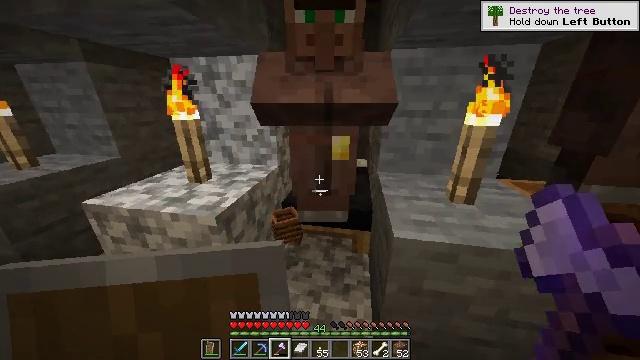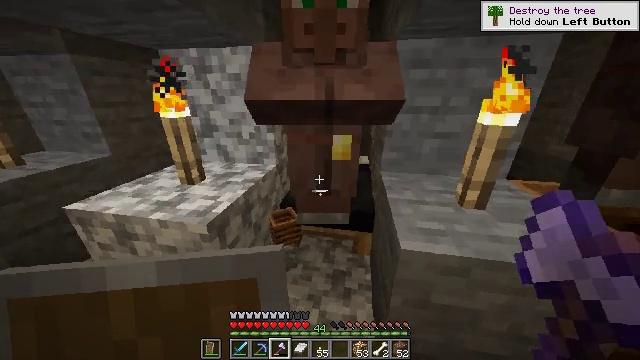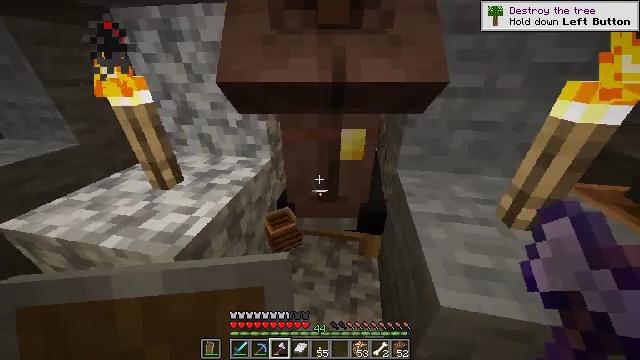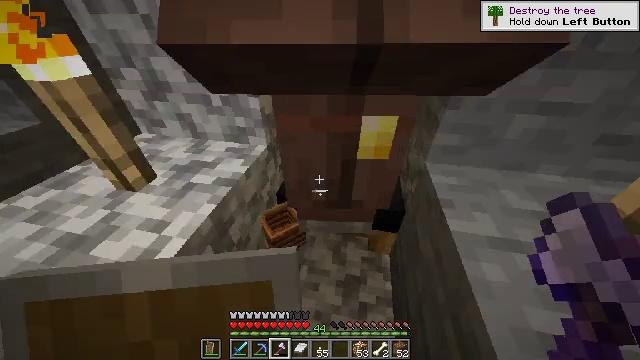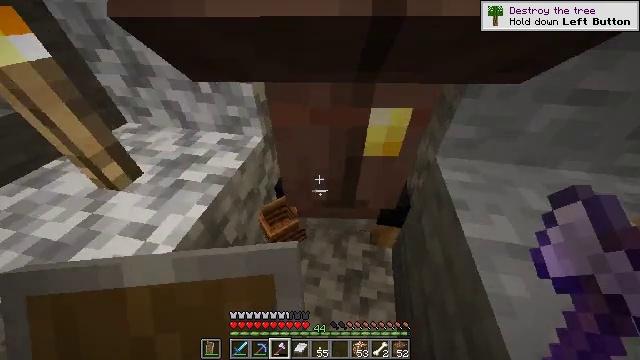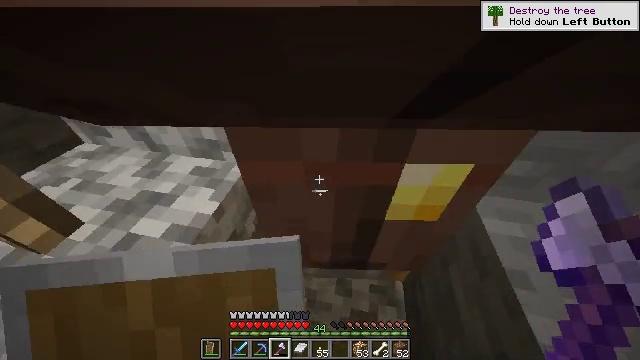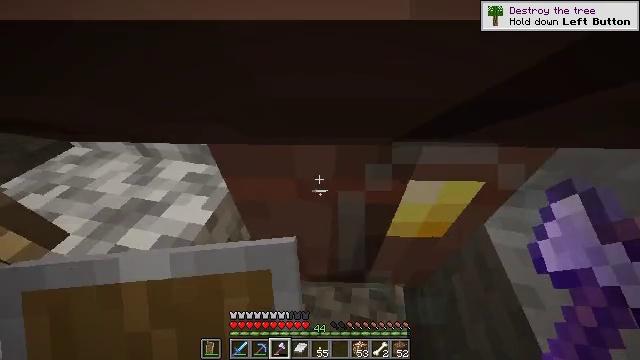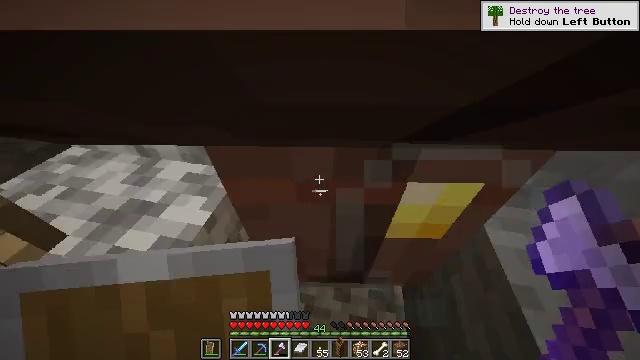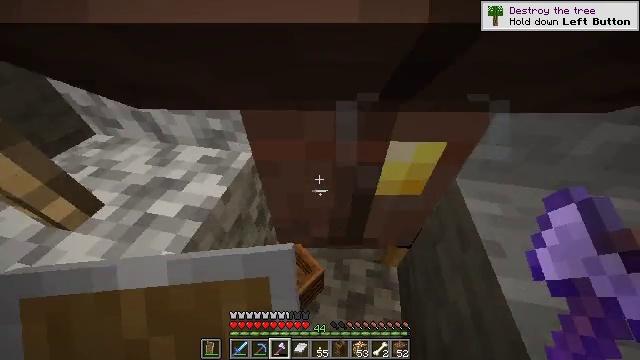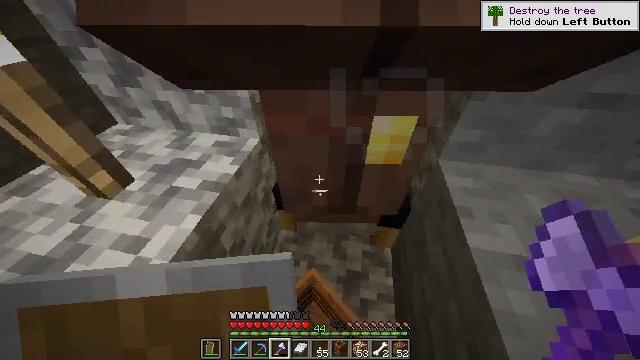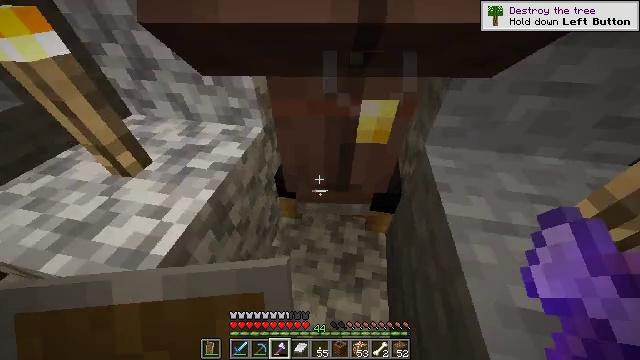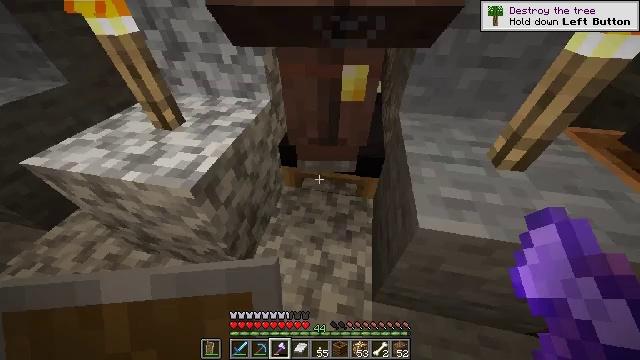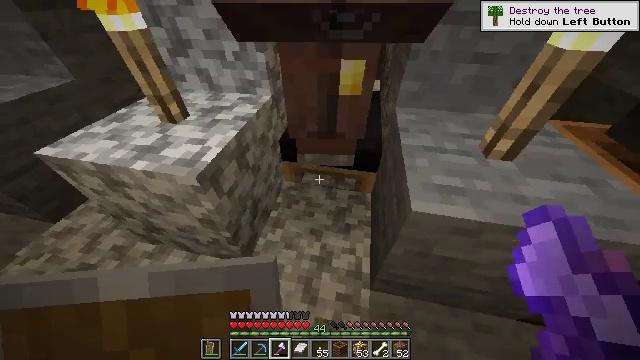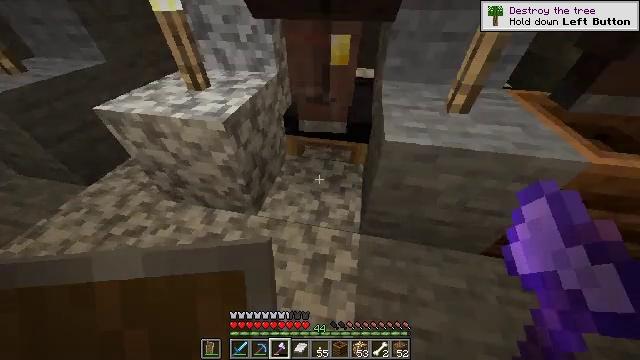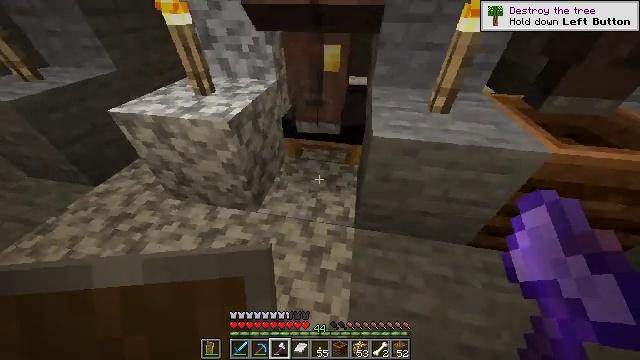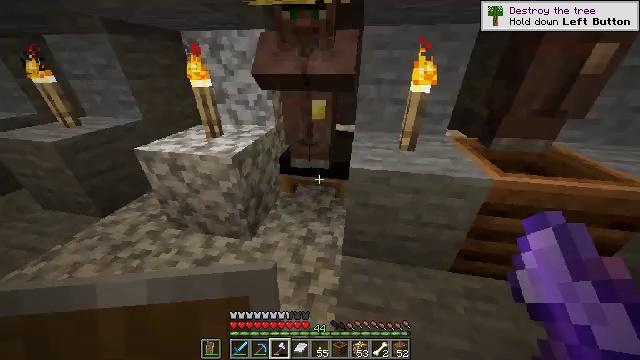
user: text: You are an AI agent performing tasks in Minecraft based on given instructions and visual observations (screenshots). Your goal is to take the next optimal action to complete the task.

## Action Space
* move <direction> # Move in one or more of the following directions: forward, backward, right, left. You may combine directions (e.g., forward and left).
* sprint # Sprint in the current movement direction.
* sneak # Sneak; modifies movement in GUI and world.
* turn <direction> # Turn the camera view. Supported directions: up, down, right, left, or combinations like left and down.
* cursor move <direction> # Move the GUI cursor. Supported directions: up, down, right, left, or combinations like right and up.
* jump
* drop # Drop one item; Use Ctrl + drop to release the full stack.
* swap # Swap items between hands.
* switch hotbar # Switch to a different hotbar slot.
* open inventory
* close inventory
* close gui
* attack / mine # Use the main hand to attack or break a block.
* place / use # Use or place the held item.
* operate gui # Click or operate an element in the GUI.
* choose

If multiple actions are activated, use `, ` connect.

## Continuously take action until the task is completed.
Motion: motion action
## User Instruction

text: Break the composter to recycle it.
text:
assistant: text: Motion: move forward, turn down
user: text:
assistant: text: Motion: move forward, turn down
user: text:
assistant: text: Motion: move forward, turn left and down
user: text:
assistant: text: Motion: move forward, turn down
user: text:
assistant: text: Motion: no_op
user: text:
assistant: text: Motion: no_op
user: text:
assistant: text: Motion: no_op
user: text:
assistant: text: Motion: move back
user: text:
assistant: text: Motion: move back
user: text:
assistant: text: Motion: move back
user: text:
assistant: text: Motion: move back
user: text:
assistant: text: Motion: move back
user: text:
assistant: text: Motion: move back
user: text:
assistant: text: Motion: move back and move right, turn up
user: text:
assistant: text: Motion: move back and move right, turn up
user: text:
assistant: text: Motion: move back and move right, turn left and up
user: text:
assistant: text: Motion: move right, turn up
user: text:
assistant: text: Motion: move right, turn up
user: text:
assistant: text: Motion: no_op
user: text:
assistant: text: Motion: no_op
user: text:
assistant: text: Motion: no_op
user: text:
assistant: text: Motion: turn right and down
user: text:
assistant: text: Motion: move forward and move right, turn right and down
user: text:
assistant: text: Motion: move forward and move right, turn right and down
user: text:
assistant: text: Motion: move forward and move right, turn right and down
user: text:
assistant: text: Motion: move forward
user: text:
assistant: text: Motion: turn left and down
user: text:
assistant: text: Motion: turn left and down
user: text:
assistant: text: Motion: turn left
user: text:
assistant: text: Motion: turn left